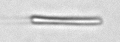
Label: fiber